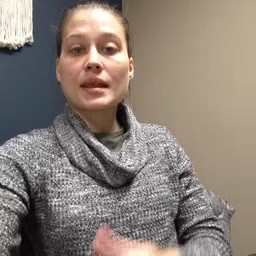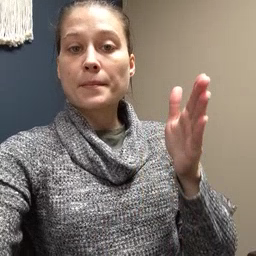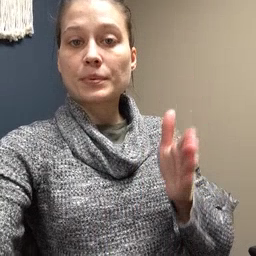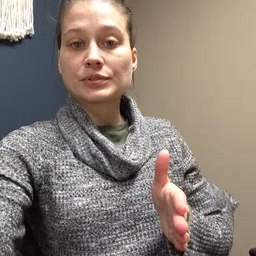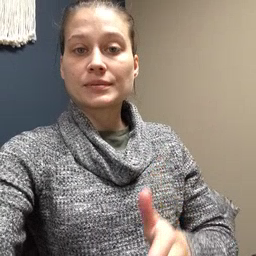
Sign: person